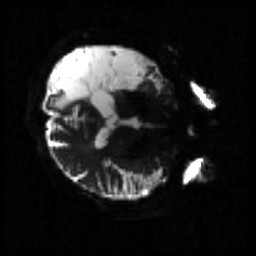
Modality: sbref
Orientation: axial
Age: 58
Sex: male
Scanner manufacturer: siemens
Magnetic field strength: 3 T
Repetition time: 4.5 s
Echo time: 0.103 s